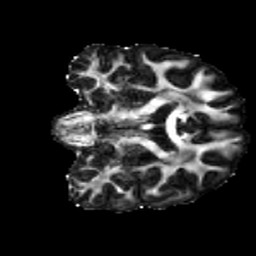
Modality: FA
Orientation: coronal
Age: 26
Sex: male
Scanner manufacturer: siemens
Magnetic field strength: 3 T
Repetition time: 3.5 s
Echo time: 0.086 s